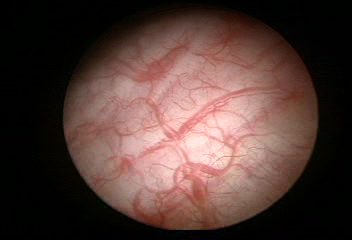
Modality: WLC
Class: Normal mucosa
Bladder cancer association: No